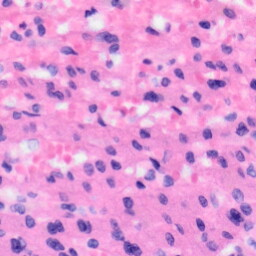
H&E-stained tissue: Liver